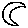
Label: moon